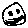
Label: smiley face